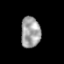
Tissue: prostate
Cell type: T cells
Senescence score: 0.1937
Nuclear area (px): 595
Mean DAPI intensity: 159.151